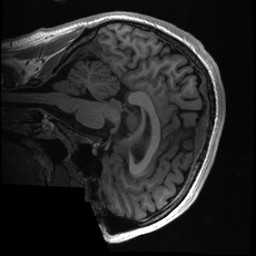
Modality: T1w
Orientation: sagittal
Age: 21